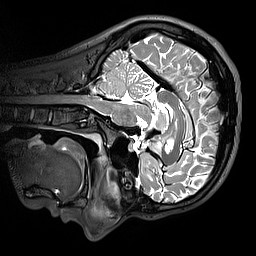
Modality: T2w
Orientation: sagittal
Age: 21
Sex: male
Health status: healthy
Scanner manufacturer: siemens
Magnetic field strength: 3 T
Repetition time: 3.2 s
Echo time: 0.412 s